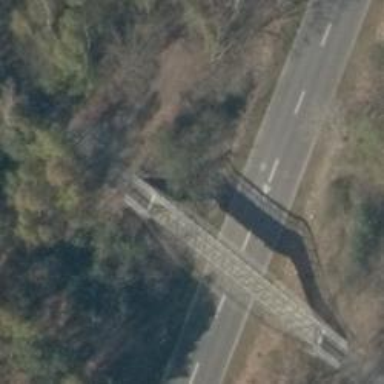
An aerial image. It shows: Concrete track leading over bridge.